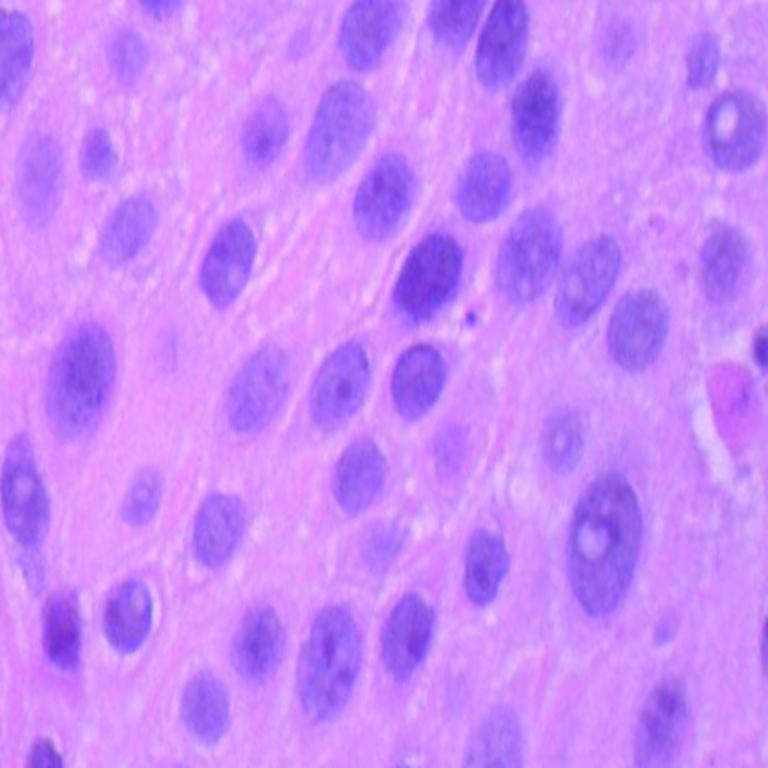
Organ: lung
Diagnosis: squamous carcinomas